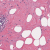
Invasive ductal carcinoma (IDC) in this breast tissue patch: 0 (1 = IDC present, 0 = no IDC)